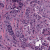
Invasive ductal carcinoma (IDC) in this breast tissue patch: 1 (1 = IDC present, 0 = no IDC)